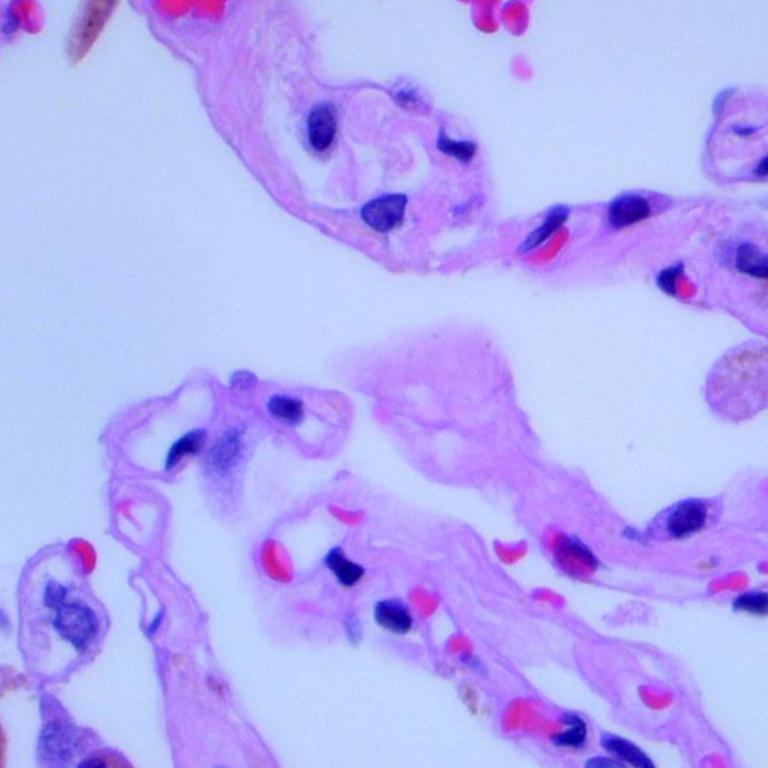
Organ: lung
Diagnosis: benign